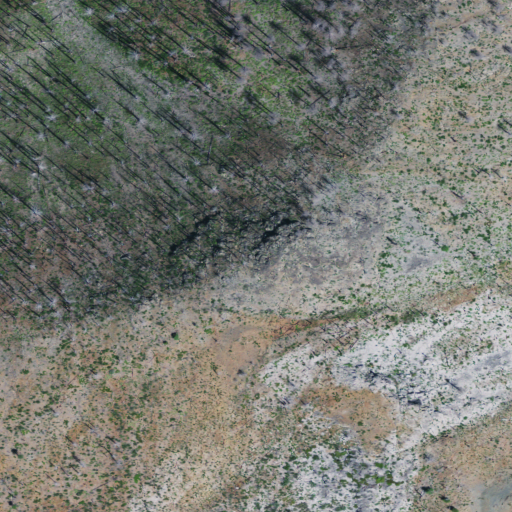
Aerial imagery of mountain in Oregon named Hawks Rest containing shrub and grassland